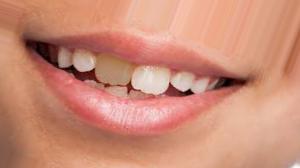
Condition: Tooth Discoloration